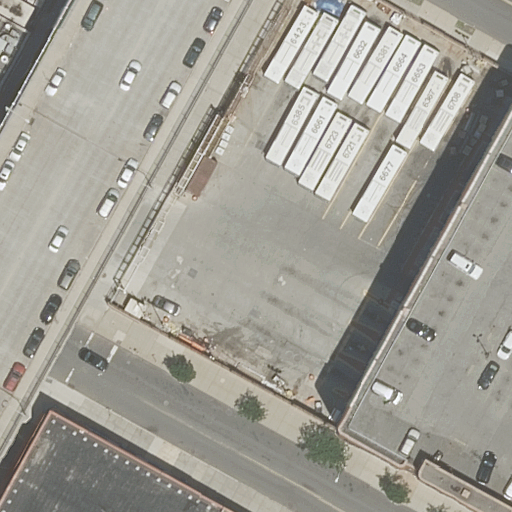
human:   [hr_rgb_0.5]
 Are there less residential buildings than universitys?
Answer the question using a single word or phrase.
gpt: no

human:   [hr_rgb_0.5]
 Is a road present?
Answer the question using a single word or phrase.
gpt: yes

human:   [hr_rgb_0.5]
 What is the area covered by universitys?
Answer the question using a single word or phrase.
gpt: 655m2

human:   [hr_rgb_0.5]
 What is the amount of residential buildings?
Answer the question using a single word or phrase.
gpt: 5

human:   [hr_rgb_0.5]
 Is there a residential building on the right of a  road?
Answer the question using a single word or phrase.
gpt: yes

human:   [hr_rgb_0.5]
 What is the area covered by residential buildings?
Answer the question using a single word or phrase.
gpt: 7258m2

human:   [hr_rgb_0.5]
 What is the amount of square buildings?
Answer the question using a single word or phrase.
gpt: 0

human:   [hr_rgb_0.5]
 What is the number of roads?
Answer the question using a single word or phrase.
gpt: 4

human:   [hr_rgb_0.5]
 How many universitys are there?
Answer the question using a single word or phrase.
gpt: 1

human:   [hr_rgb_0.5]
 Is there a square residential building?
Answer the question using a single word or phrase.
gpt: no

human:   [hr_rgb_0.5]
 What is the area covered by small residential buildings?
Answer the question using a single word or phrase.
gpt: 43m2

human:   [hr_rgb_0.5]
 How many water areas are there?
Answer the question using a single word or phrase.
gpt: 0

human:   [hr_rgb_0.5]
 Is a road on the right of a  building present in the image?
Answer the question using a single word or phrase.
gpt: yes

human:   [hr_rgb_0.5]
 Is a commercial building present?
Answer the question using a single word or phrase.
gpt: no

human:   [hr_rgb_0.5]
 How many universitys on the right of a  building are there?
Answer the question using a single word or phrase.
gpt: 1

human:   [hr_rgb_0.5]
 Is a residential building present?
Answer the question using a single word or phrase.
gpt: yes

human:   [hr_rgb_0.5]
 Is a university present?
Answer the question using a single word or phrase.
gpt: yes

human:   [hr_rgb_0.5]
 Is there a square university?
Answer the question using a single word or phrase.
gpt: no

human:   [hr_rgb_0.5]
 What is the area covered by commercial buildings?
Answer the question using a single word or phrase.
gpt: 0m2

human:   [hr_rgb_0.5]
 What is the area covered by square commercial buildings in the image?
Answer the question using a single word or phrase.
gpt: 0m2

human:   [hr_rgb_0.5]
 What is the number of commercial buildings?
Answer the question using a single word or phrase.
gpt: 0

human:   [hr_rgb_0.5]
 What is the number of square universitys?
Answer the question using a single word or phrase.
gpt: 0

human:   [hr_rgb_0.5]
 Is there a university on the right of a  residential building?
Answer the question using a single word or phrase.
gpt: yes

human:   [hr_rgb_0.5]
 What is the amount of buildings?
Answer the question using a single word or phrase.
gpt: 5

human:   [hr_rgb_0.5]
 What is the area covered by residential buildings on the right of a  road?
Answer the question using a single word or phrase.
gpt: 6099m2

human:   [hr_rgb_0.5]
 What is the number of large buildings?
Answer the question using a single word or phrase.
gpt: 2

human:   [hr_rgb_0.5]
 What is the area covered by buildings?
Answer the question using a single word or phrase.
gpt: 7258m2

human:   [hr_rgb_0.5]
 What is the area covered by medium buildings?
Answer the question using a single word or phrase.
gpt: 457m2

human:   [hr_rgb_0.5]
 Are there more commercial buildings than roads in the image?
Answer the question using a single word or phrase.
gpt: no

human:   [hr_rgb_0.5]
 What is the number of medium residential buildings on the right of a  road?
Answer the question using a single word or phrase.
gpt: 0

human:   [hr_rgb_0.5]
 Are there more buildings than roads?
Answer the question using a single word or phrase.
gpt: yes

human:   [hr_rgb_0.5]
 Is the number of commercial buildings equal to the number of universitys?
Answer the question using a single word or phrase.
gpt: no

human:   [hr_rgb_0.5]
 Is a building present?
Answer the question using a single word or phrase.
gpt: yes

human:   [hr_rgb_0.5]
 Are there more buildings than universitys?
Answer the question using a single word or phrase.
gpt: yes

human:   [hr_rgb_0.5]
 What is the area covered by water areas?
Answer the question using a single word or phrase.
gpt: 0m2

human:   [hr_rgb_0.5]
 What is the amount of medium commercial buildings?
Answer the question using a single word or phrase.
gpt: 0

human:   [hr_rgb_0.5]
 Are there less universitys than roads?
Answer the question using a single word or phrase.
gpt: yes

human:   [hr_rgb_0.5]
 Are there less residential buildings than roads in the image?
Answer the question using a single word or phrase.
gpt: no

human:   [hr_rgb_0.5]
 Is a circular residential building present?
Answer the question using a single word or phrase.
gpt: no

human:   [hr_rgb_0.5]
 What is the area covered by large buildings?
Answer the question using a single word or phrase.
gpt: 6757m2

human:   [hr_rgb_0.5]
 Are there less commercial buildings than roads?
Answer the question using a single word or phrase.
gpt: yes

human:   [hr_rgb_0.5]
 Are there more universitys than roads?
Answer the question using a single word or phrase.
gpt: no

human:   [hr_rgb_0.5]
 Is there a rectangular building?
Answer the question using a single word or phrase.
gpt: yes

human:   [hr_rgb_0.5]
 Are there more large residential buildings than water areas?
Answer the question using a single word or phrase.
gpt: yes

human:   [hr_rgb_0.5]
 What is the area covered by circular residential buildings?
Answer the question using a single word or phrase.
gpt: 0m2

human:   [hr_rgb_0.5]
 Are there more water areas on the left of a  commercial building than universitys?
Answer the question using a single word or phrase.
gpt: no

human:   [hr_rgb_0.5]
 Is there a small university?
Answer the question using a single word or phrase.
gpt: no

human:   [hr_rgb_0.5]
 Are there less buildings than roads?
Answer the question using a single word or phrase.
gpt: no

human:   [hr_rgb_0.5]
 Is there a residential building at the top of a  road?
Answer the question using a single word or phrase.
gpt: yes

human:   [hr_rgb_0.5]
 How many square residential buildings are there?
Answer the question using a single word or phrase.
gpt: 0

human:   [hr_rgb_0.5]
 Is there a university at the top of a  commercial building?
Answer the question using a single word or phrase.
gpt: no

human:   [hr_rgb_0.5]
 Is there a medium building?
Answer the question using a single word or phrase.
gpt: yes

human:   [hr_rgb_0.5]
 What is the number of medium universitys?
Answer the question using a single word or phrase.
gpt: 0

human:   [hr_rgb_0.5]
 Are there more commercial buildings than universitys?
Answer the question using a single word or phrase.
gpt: no

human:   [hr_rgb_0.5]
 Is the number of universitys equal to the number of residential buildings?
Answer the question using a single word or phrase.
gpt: no

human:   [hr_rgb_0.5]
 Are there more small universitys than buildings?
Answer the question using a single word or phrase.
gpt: no

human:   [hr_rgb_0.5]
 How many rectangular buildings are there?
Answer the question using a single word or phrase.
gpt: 3

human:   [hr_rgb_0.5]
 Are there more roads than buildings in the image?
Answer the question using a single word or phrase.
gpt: no

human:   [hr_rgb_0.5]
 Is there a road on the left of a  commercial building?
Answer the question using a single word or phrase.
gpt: no

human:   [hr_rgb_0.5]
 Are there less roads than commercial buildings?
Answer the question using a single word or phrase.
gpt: no

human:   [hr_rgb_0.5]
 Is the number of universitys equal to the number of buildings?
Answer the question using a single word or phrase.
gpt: no

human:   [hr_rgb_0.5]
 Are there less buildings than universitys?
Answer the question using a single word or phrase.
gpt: no

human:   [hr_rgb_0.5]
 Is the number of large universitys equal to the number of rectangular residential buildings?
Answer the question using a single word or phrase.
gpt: no

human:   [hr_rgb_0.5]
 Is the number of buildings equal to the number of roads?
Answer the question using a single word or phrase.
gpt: no